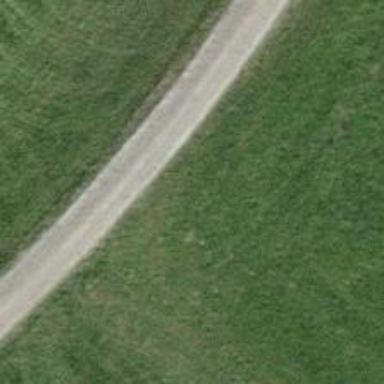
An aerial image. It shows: Gravel track with grade 2 quality.